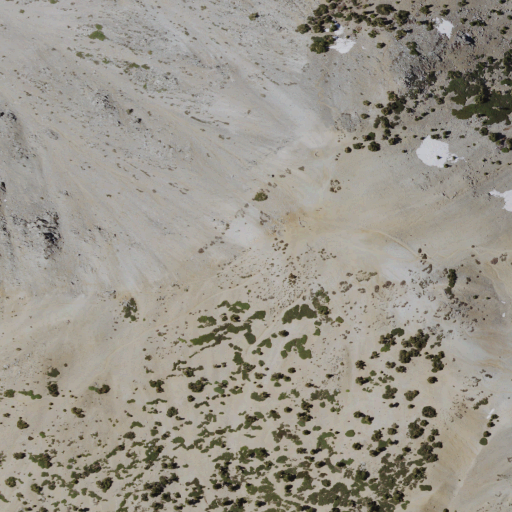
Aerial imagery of mountains in California named San Gabriel Mountains containing shrub, evergreen forest, and mixed forest